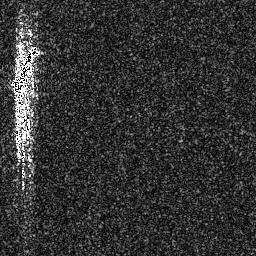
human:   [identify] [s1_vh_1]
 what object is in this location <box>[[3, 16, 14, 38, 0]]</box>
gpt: <ref>1 medium ship at the top left</ref>